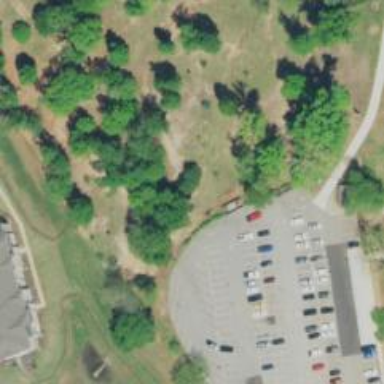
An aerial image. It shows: Disc golf hole.